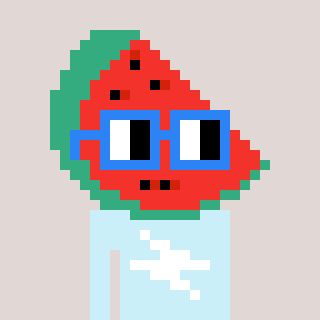
a pixel art character with square blue glasses, a watermelon-shaped head and a cold-colored body on a warm background